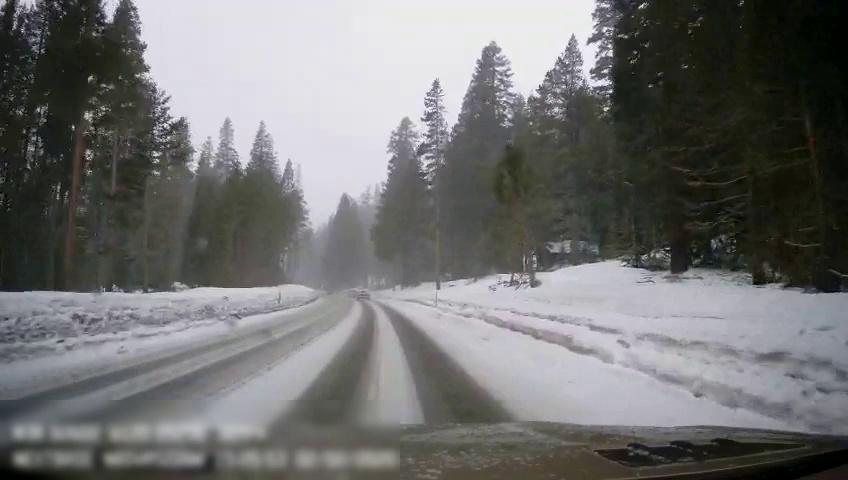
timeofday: Day
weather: Snowy
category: Drivable Space